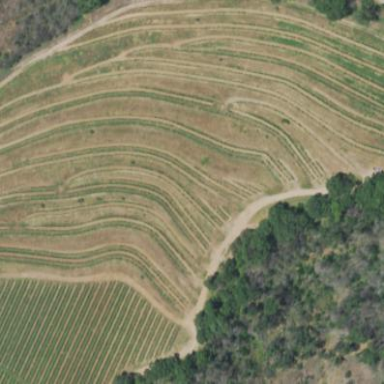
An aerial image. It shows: Vineyard with wine grapes as the main crop.